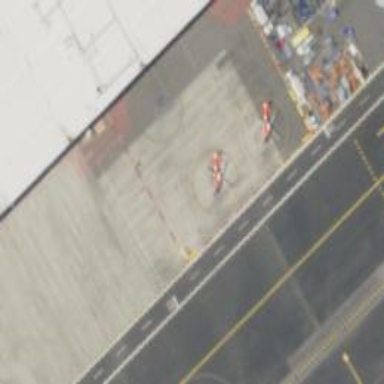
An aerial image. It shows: Image of helipad at airport.